Field crop: tomato
Growth stage: 1
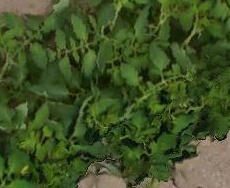
Species: tomato